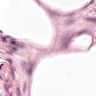
Metastatic tissue present: no